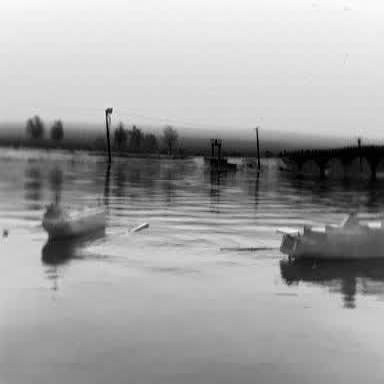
There is a liner in the infrared image.